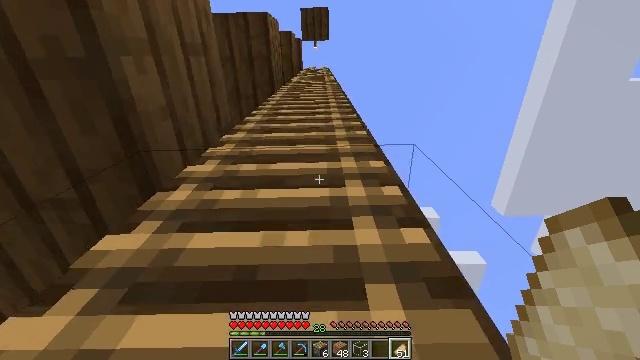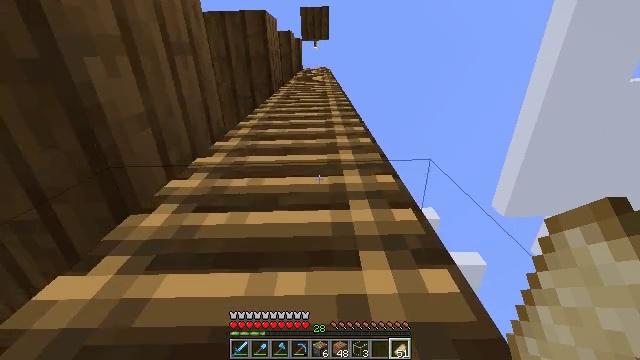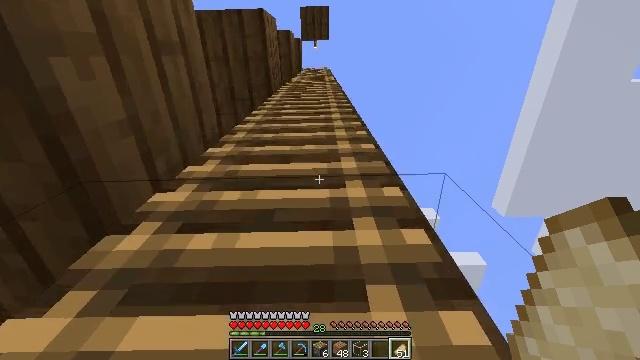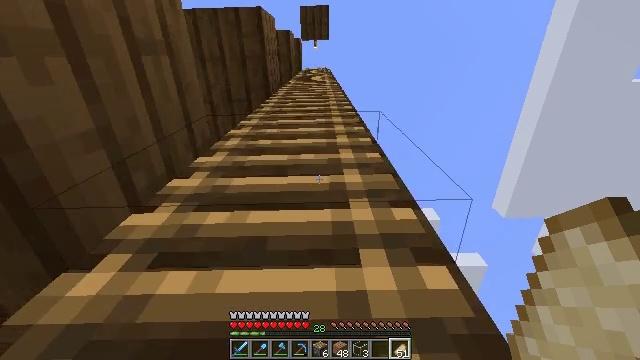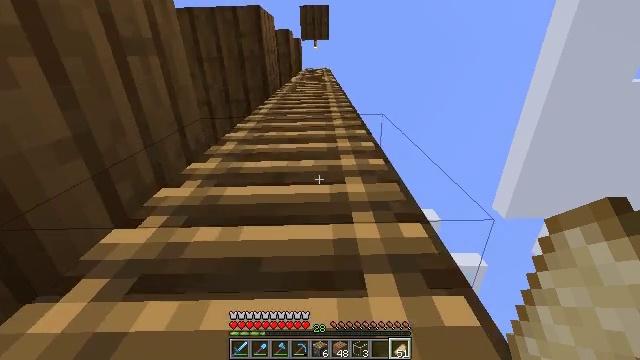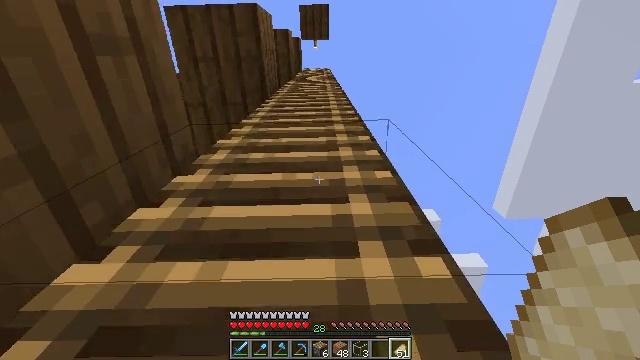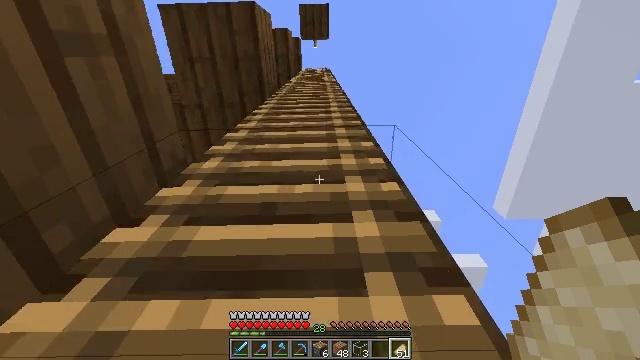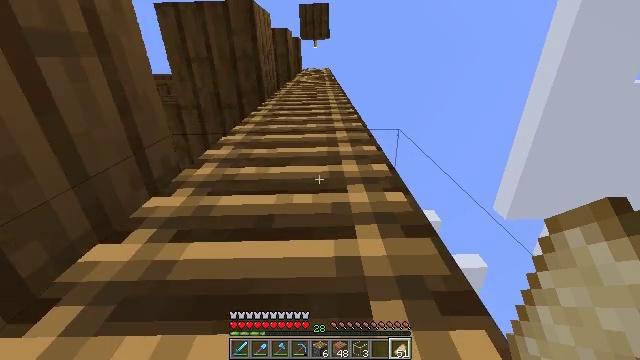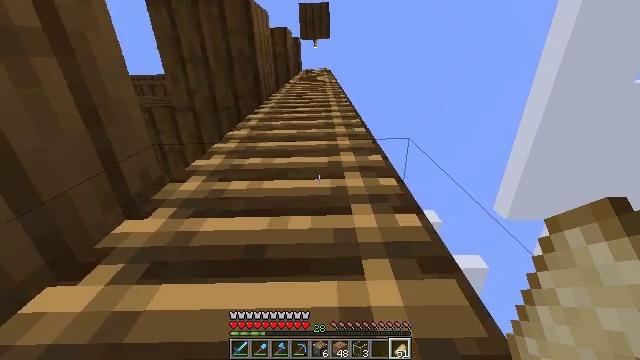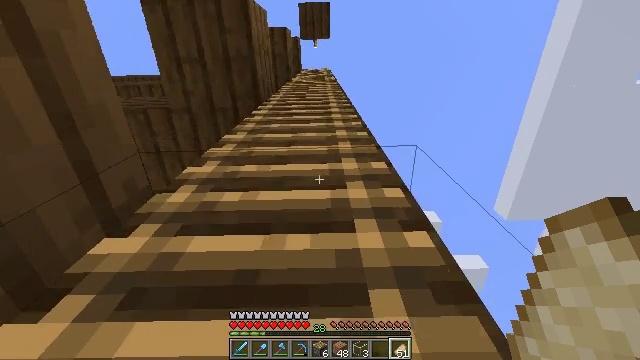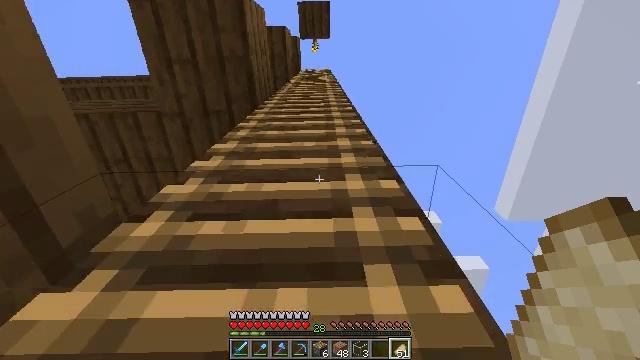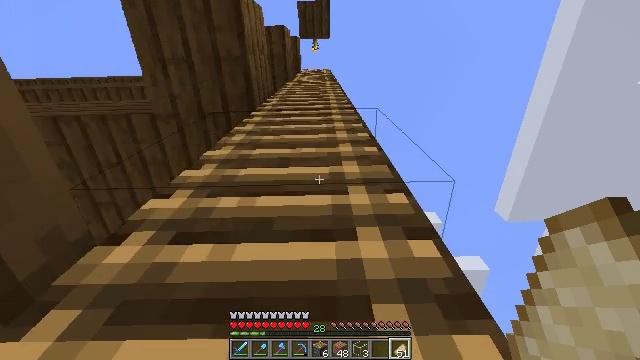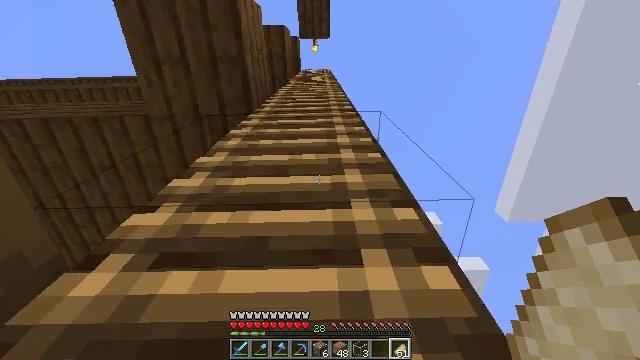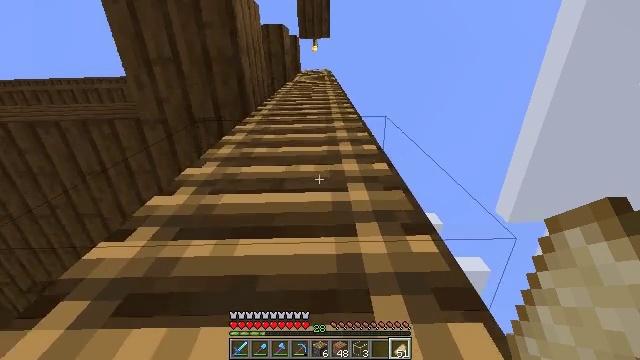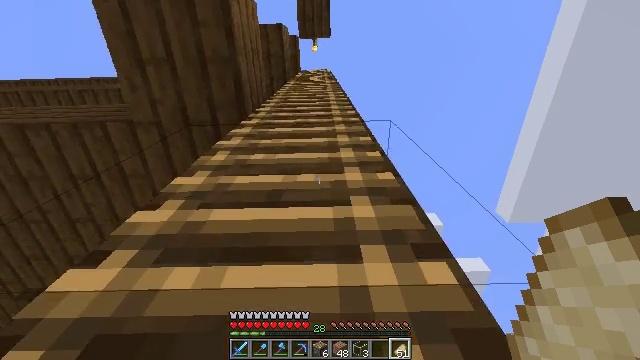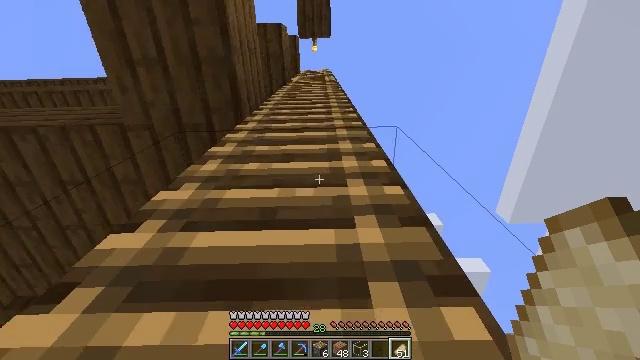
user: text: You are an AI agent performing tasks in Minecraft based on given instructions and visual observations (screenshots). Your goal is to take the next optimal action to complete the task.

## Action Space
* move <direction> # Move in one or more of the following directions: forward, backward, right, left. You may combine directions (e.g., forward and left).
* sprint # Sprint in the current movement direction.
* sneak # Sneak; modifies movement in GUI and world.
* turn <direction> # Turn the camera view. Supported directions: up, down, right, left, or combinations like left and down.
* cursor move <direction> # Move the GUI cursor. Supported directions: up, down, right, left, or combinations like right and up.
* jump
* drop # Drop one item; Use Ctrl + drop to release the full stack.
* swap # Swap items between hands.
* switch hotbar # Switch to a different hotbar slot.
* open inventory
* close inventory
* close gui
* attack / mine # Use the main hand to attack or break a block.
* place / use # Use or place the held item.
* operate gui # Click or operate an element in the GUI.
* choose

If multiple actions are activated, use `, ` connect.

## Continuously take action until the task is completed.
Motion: motion action
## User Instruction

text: Utilize a crafting table to create redstone.
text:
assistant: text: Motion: move forward, sprint, jump
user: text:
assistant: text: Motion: move forward, sprint, jump
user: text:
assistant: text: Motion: move forward, jump
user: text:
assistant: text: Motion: move forward, jump
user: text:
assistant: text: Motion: move forward, sprint, jump
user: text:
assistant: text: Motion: move forward, sprint, jump
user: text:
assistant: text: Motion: move forward, sprint, jump
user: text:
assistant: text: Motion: move forward, jump
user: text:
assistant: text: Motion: move forward, jump
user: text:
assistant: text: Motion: move forward, jump
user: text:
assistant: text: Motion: move forward, sprint, jump
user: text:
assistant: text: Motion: move forward, sprint, jump
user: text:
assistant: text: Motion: move forward, sprint, jump
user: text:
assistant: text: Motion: move forward, jump
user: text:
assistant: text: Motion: move forward, jump
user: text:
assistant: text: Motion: move forward, jump
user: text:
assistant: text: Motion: move forward, jump
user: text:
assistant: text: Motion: move forward, sprint, jump
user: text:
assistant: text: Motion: move forward, sprint, jump
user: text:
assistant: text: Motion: move forward, sprint, jump
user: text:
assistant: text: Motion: move forward, jump
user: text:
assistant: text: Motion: move forward, jump
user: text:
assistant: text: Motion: move forward, jump
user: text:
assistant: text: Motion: move forward, sprint, jump
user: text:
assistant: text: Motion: move forward, sprint, jump
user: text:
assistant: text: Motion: move forward, sprint, jump
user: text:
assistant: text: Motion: move forward, jump
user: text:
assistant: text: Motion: move forward, jump
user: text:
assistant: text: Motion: move forward, jump
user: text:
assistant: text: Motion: move forward, sprint, jump